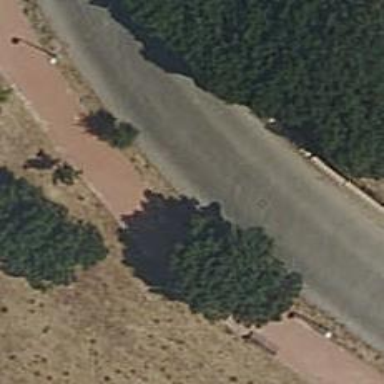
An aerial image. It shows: Residential road surfaced with paving stones.